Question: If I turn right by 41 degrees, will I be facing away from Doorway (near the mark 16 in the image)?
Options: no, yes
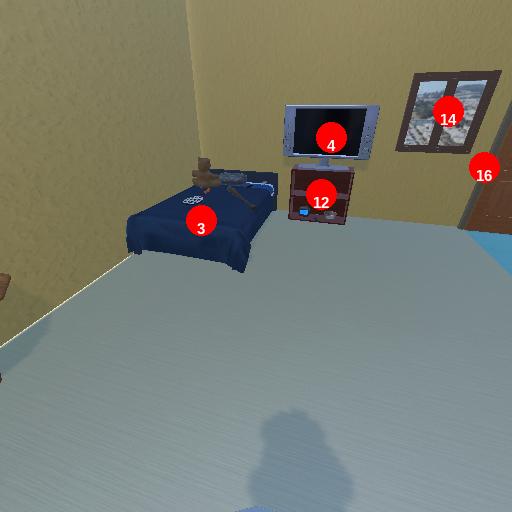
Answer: no